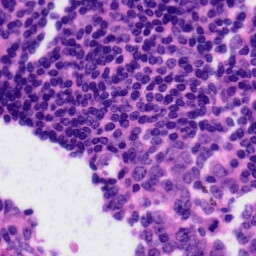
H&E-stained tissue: Tonsil